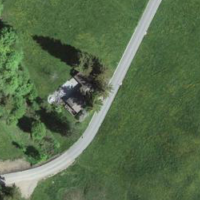
EUNIS habitat code: 24
Species observed at this site:
Anthriscus sylvestris